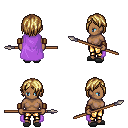
a pixel art fantasy rpg character, female body template, human, dark skin, lavender cape, gold greaves, blonde bangs hairstyle, leather bracers, gray slippers, spear, four views (front, back, left, right), 2x2 character sprite sheet, small pixel art, hard edges, no anti-aliasing